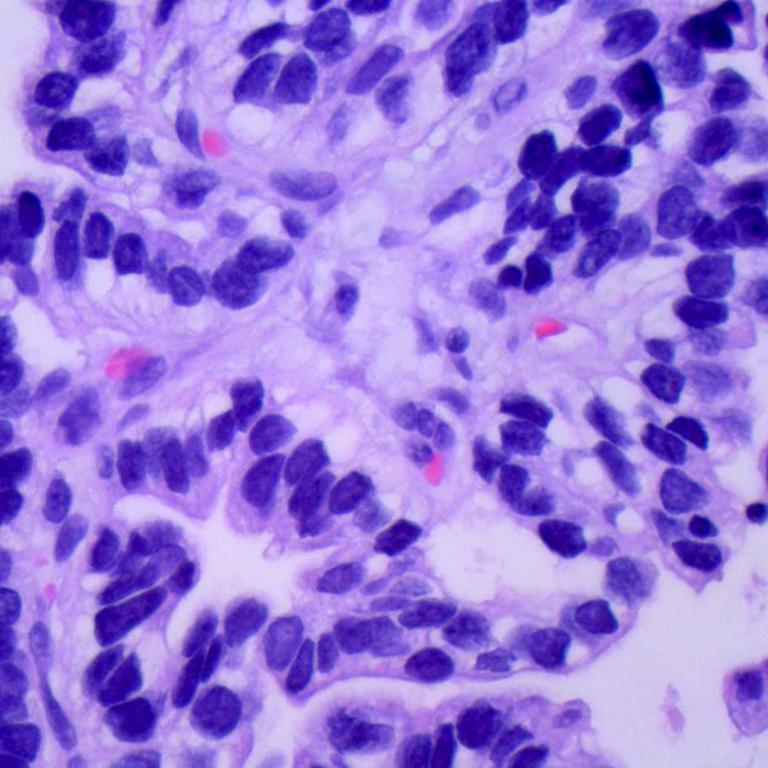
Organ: lung
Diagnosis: adenocarcinomas